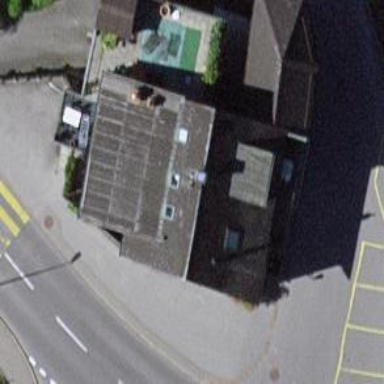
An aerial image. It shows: Restaurant.